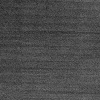
Atmospheric dust classification: dusty